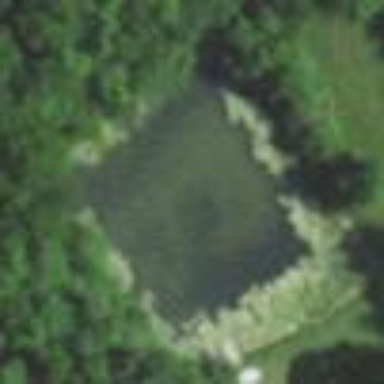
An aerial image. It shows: Serene pond surrounded by nature.